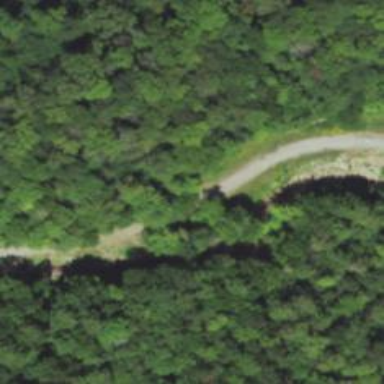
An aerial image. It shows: Abandoned railway path.